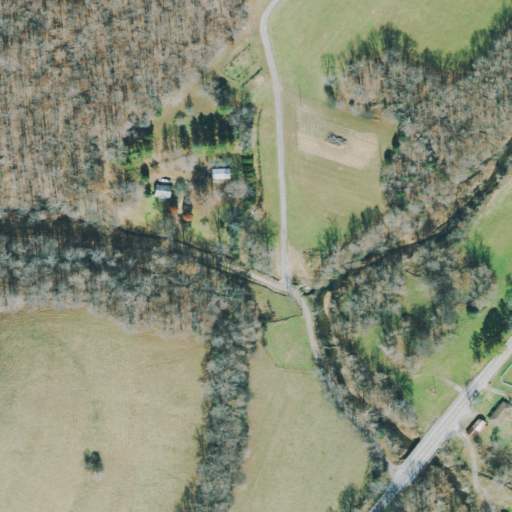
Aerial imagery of valley in Tennessee named Felldown Hollow containing pasture, deciduous forest, open development, low intensity development, shrub, and medium intensity development